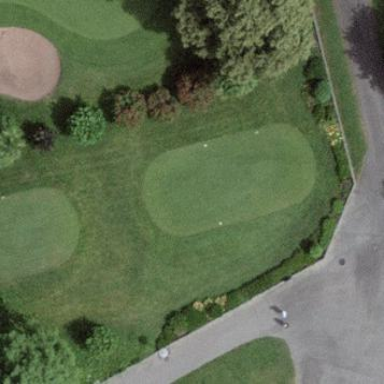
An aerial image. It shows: Golf tee.